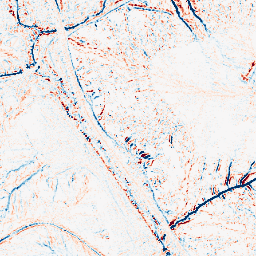
Category: edge_preserving
Decomposition family: median
Decomposition parameters: size: 5
Upsampling method: linear_exact
Upsampling parameters: scale: 8
Upsampling scale: 8